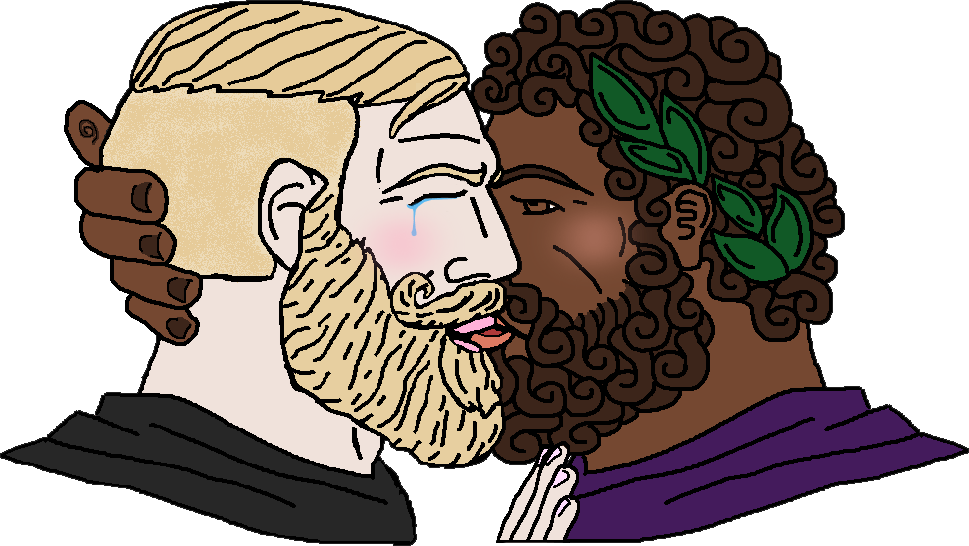
Label: 4_Yes_Chad